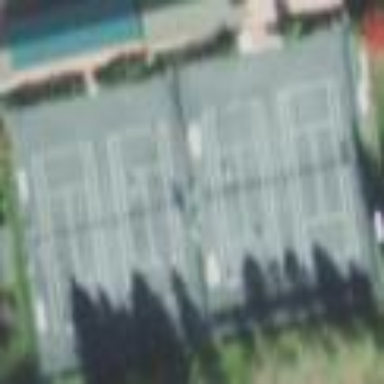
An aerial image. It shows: Tennis court on pitch designated for leisure land.